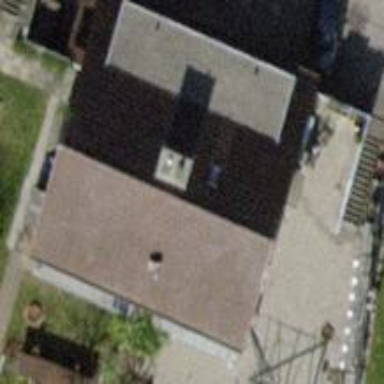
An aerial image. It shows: Semi-detached house with gabled roof.